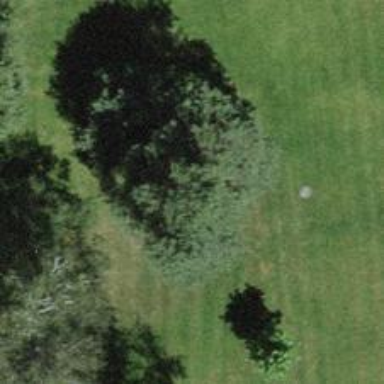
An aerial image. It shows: Deciduous tree with broadleaved leaves.